Question: Am working in HTML5 + Phonegap - Android Application.
Currently am facing a problem in
From my server i get
and
I want to convert the given time to my device Timestamp.
I got an another Question same like my requirement <URL> and I tried this but its failed!
I got this error in Eclipse

I think its a small issue but didnt get a solution for this !!
Please help me..
or anyone can suggest any other method for the same?? :(
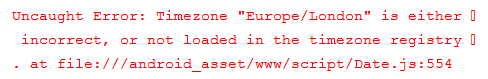
Answer: A Javascript library <URL> may help you but you need to use it in combination with moment.js.